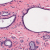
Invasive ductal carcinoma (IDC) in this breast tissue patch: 0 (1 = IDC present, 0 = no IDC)